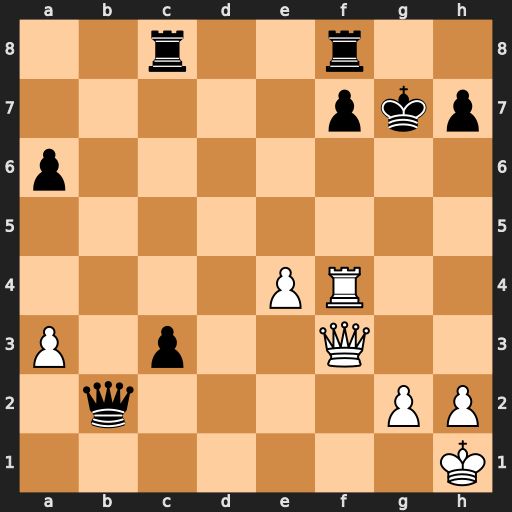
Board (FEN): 2r2r2/5pkp/p7/8/4PR2/P1p2Q2/1q4PP/7K
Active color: w
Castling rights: -
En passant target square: -
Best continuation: Rg4+ Kh8 Qf6#